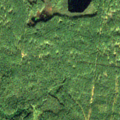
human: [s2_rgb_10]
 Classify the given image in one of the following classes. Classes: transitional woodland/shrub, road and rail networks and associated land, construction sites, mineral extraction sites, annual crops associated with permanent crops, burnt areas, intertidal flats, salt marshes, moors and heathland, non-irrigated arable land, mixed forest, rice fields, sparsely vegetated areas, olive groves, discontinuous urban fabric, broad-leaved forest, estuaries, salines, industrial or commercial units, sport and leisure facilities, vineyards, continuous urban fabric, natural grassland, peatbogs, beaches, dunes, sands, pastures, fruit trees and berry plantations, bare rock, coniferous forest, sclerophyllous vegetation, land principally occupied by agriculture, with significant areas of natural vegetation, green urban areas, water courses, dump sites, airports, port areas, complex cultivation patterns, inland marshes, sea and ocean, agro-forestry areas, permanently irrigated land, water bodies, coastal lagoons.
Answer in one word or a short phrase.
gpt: coniferous forest, mixed forest, peatbogs